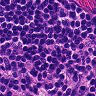
Metastatic tissue present: no